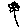
Label: flower